如图，在 $\triangle ABC$ 中，点 $D$ 是边 $BC$ 的中点，过点 $C$ 作直线 $CE$，使 $CE // AB$，交 $AD$ 的延长线于点 $E$, 试说明 $AD = ED$ 的理由.

解：因为 $CE // AB$（已知），

所以 $\angle BAD =$ \_\_\_\_\_\_.

因为点 $D$ 是边 $BC$ 的中点，

所以 \_\_\_\_\_\_.

在 $\triangle ABD$ 和 $\triangle ECD$ 中，

\[
\begin{cases}
\rule{0pt}{1.2em}\ (\ ) \\
\angle ADB = \angle EDC\ (\ ) \\
\rule{0pt}{1.2em} \ (\ )
\end{cases}
\]

所以 $\triangle ABD \cong \triangle ECD$ (\_\_\_\_\_\_)

所以 $AD = ED$ (\_\_\_\_\_\_)
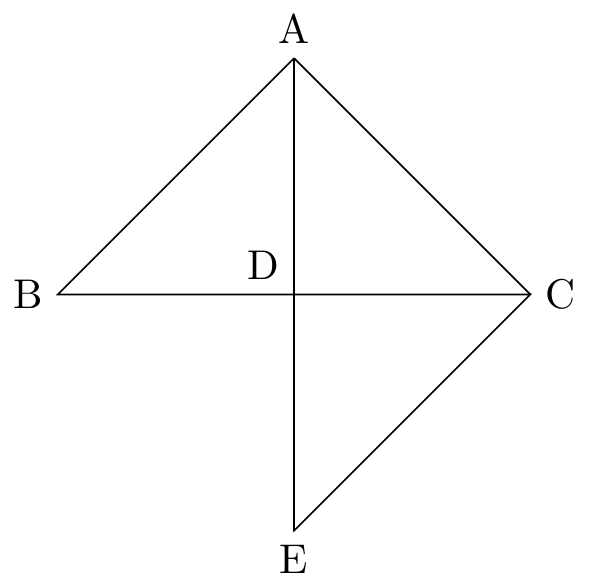
【解答】
解：因为 $CE // AB$（已知），

所以 $\angle BAD = \underline{\angle E}$（\underline{两直线平行，内错角相等}）。

因为点 $D$ 是边 $BC$ 的中点，

所以 \underline{ $BD = CD$ }。

在 $\triangle ABD$ 和 $\triangle ECD$ 中，

\[
\begin{cases} 
\ (\angle BAD = \angle E )\\ 
\angle ADB = \angle EDC & \text{（对顶角相等）} \\ 
\ (BD = CD)\\
\end{cases}
\]

所以 $\triangle ABD \cong \triangle ECD$（\underline{ AAS }）

所以 $AD = ED$（\underline{ 全等三角形的对应边相等 }）.